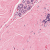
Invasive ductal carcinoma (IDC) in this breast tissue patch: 0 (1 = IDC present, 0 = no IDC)